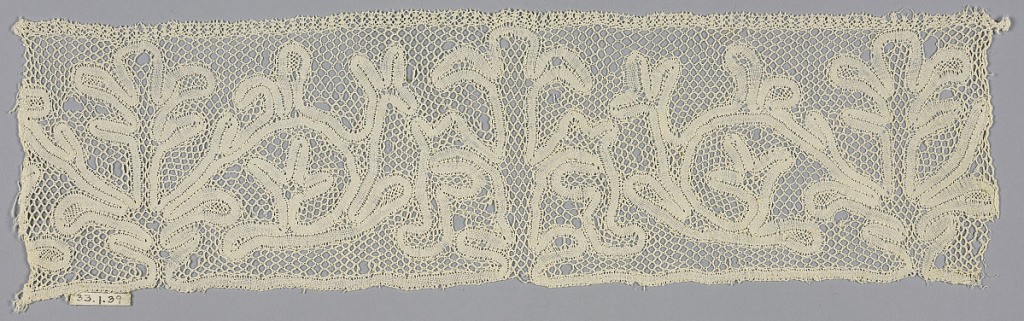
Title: Band
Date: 18th century
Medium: linen Technique: bobbin made continuous tape with net added (Valenciennes style net)
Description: Band of Milanese-style lace in a scroll pattern.